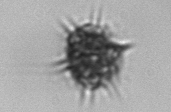
Label: Dictyocha